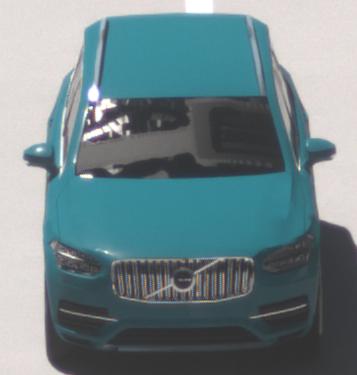
Make: Volvo
Model: XC90 B5
Detailed model: XC90 (L)
Model produced from: 2019/08
Model produced until: 2020/04
Doors: 5
Color: blue
Road condition: dry road
Daytime: midday
Contrast: high contrast